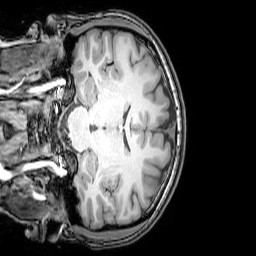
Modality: T1w
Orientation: coronal
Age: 25
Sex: female
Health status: healthy
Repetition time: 0.081 s
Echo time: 0.037 s